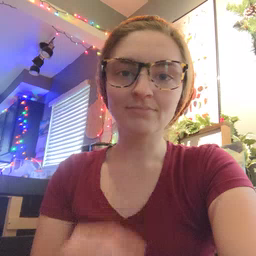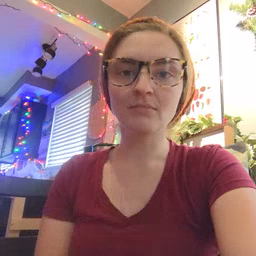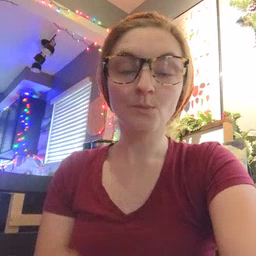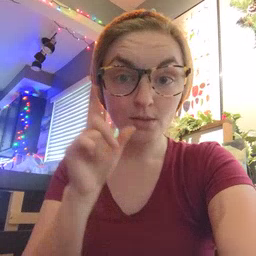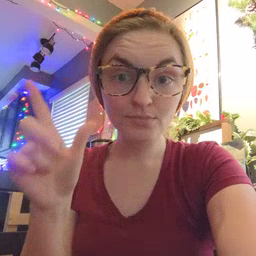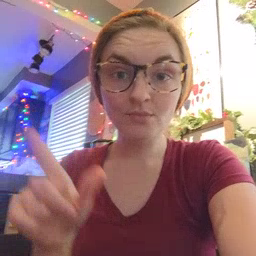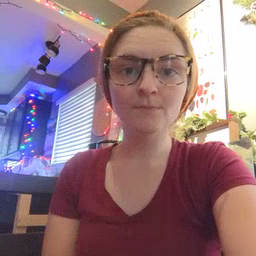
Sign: wake